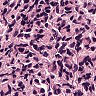
Metastatic tissue present: yes